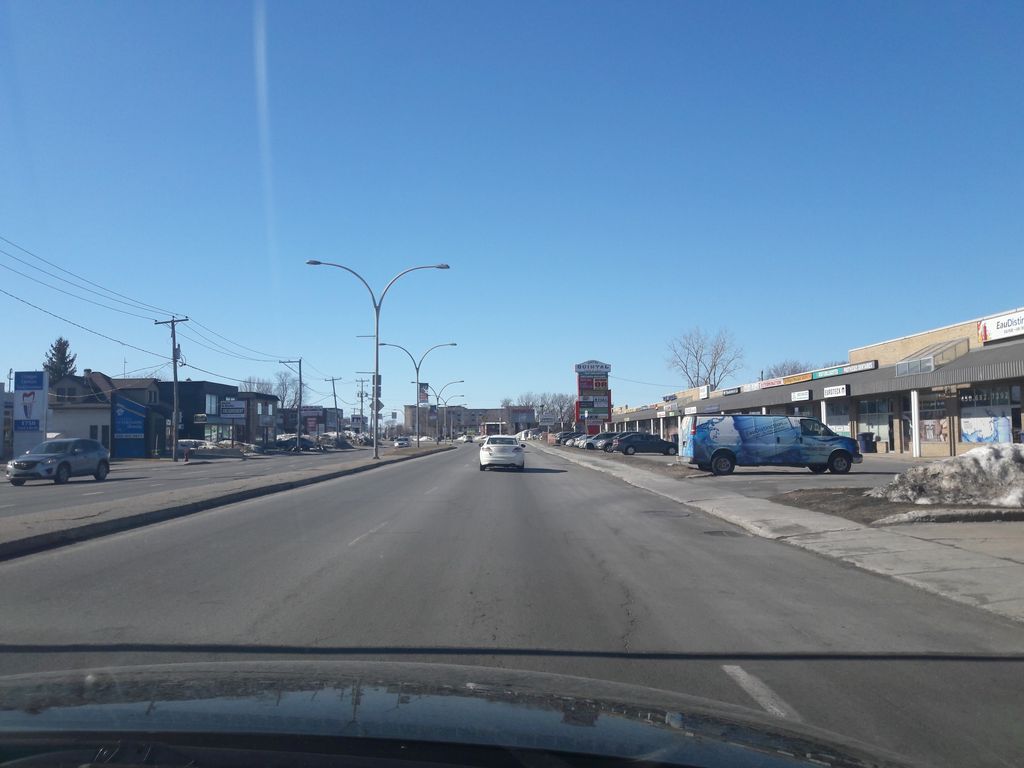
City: montreal